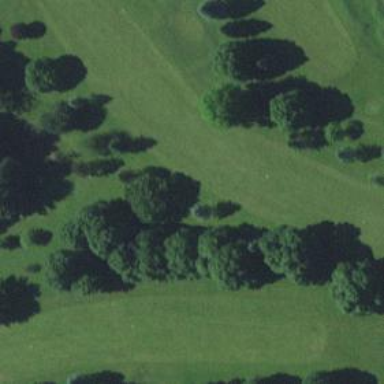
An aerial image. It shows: Golf hole.